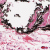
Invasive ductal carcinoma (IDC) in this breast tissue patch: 0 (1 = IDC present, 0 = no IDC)